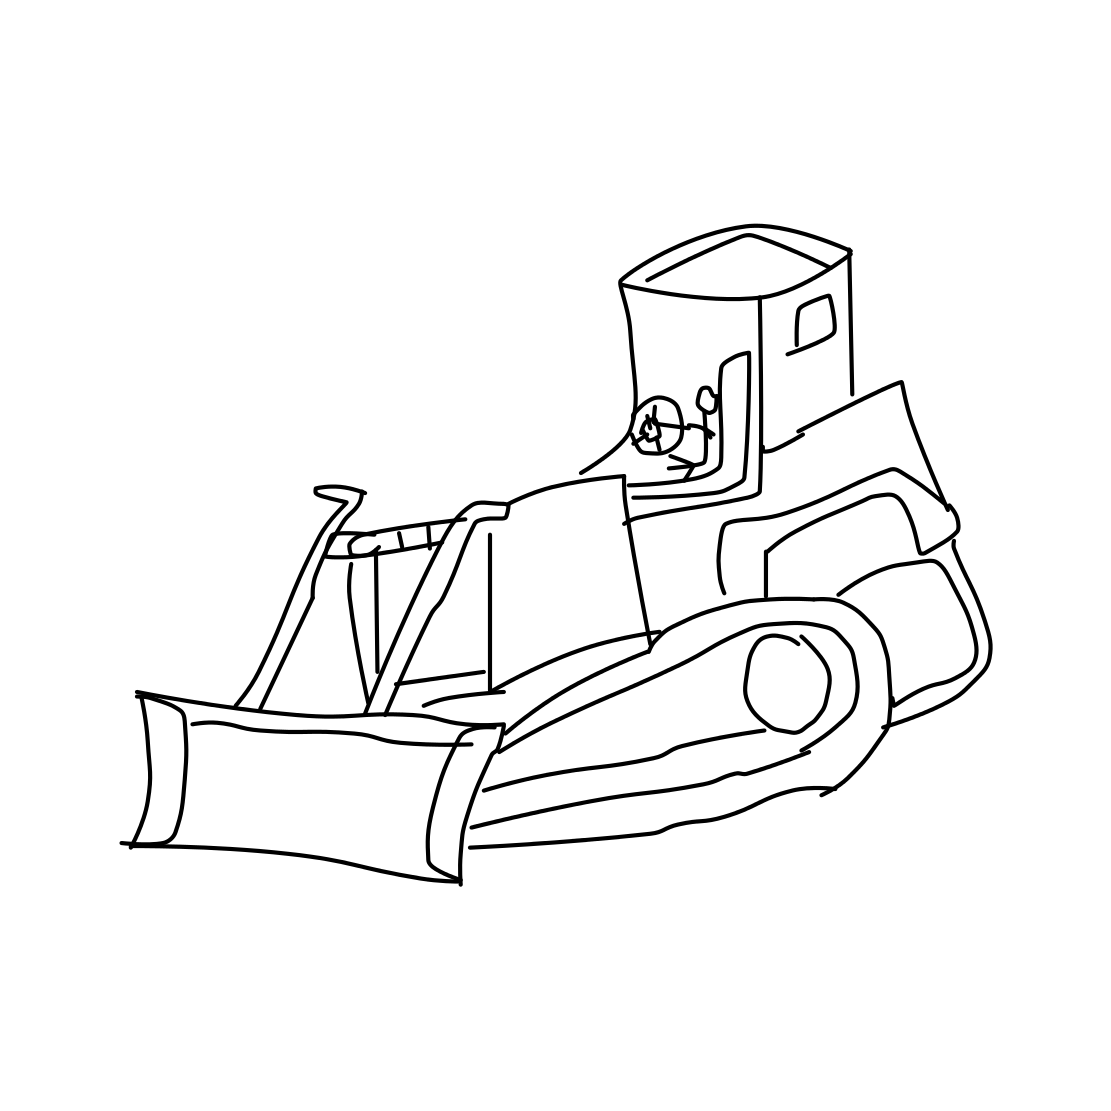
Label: bulldozer